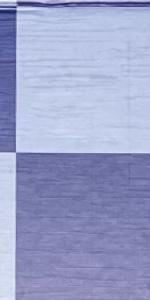
Label: Empty